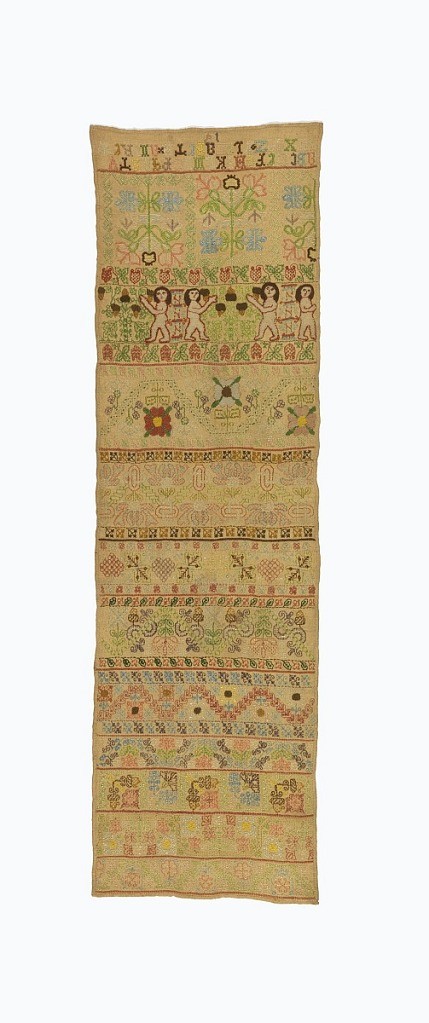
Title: Sampler
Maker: Elizabeth Andrew, English
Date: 1661
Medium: silk embroidery on linen foundation Technique: embroidered in running, double running, fern, eyelet, montenegrin, cross, marking cross, four-sided cross, stem, Roumanian, satin, detached chain, herringbone, and detached looping on plain weave foundation
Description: Multicolor bands of pattern including raised naked figures picking acorns followed by alphabet facing in other direction and signature and date.